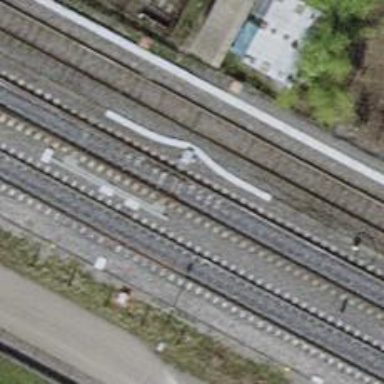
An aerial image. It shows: Railway switch.